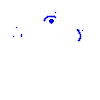
Particle: electron